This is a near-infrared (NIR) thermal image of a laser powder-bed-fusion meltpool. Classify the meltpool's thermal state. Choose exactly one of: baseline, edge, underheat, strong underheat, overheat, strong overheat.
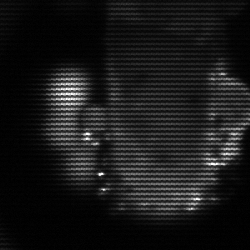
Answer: strong underheat